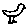
Label: bird